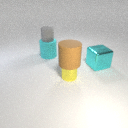
large cyan rubber cylinder to the left of small yellow metal cylinder